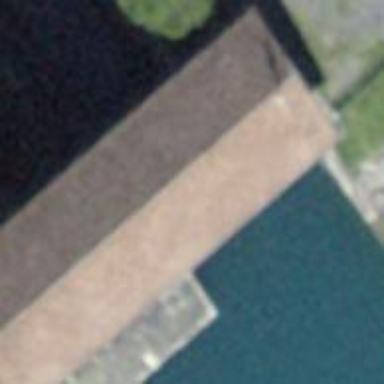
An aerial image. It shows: View of roof of building.